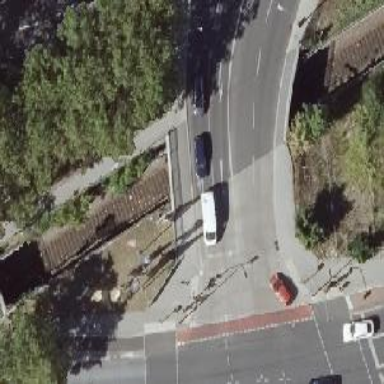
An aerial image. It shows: Road with traffic signals.